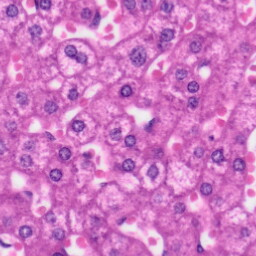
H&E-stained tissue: Liver